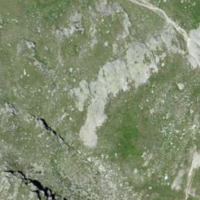
EUNIS habitat code: 31
Species observed at this site:
Bartsia alpina